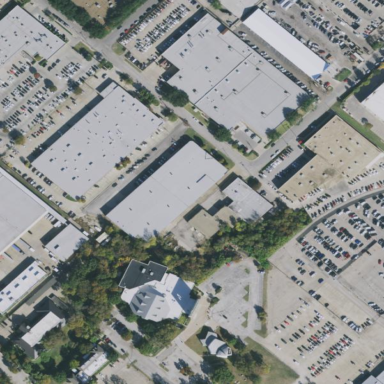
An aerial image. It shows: Warehouse building.